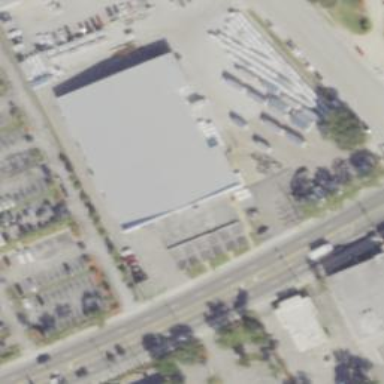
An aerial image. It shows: Building that serves as storage rental shop.